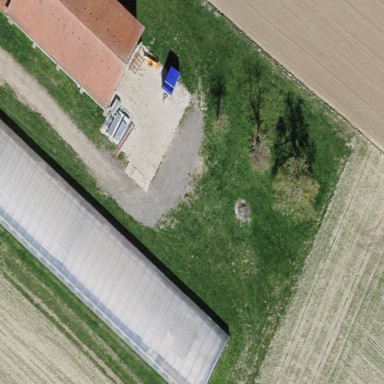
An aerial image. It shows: Greenhouse.